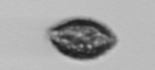
Label: Pseudochattonella_farcimen